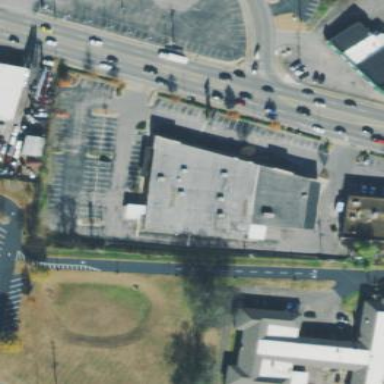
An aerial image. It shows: Commercial building.